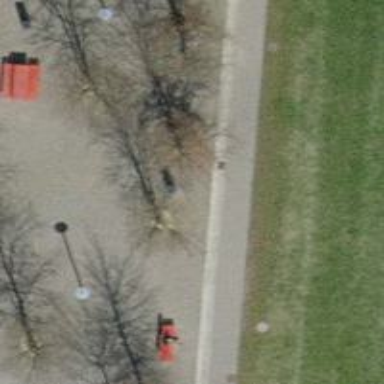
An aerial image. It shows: Urban tree with broadleaved foliage. It belongs to the genus Fagus.